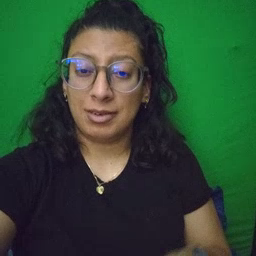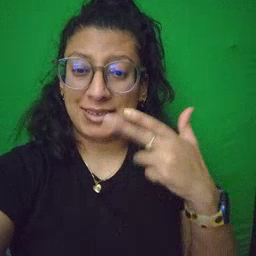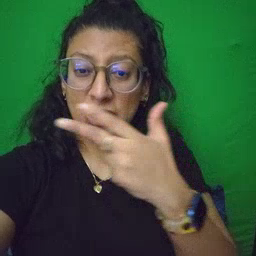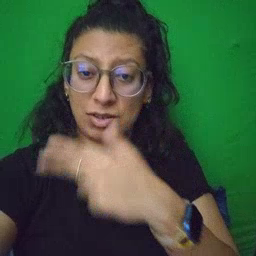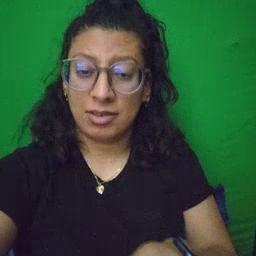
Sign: scissors